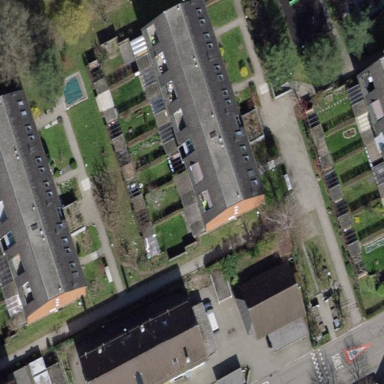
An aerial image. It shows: Residential building with saltbox roof shape.